Field crop: maize
Growth stage: 2
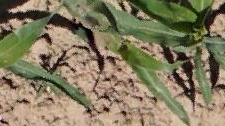
Species: maize